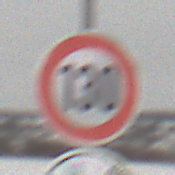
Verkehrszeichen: Geschwindigkeit130
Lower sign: EndeUeberholverbot
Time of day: MorningAfternoon
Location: Outdoor (Nature)
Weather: Overcast
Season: Winter
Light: Natural